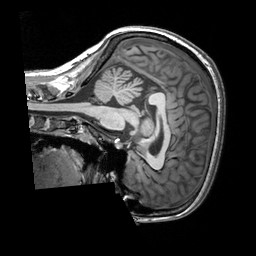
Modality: T1w
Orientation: sagittal
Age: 24
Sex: female
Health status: healthy
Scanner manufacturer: siemens
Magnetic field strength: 3 T
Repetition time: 2.3 s
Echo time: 0.00303 s